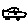
Label: car